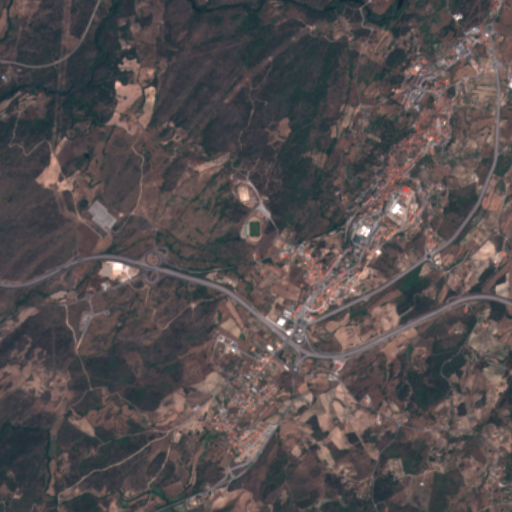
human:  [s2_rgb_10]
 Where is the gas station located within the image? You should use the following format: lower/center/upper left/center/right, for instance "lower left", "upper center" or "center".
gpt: The gas station is located in the upper right of the image.
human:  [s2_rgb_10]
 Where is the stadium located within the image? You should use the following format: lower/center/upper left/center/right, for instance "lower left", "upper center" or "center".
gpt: The stadium is located in the center of the image.
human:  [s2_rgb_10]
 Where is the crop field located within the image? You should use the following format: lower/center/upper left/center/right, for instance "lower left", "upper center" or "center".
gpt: There is no crop field in the image.